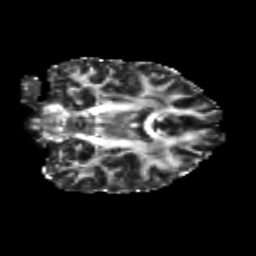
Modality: FA
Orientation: coronal
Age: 21
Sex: female
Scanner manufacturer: siemens
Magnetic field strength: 3 T
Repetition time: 3.5 s
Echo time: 0.104 s